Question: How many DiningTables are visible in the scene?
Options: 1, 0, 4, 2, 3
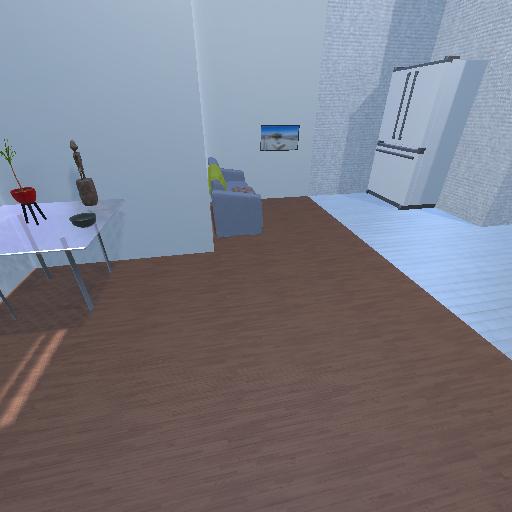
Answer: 1